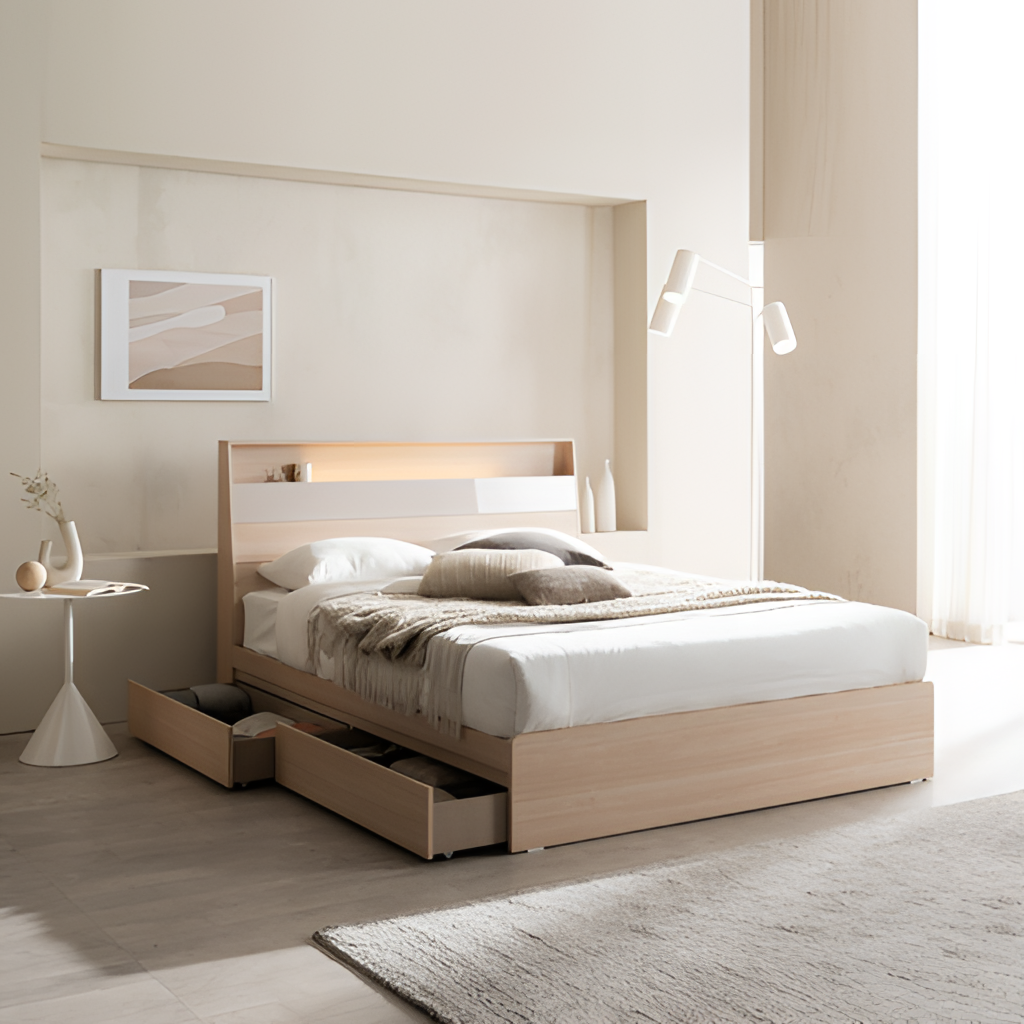
wood illuminated headboard bed, bedroom, paint wallpaper, with solid pattern, gray wood flooring, with plank pattern, minimalist